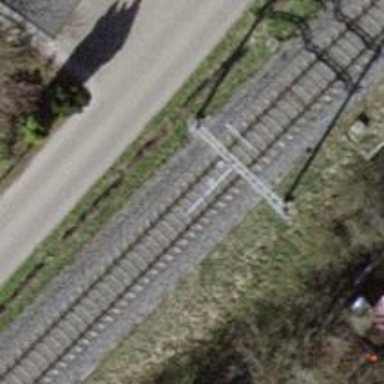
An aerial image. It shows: Catenary mast for power lines.